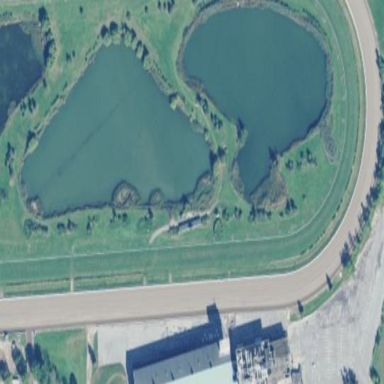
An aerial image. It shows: Track designed for horse racing in leisure land setting.